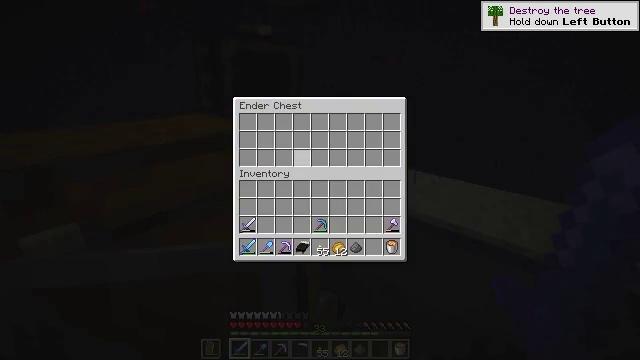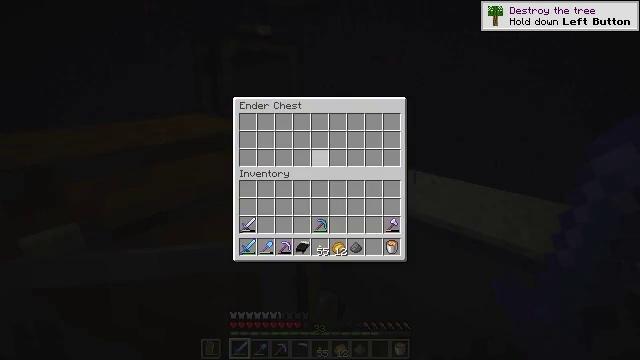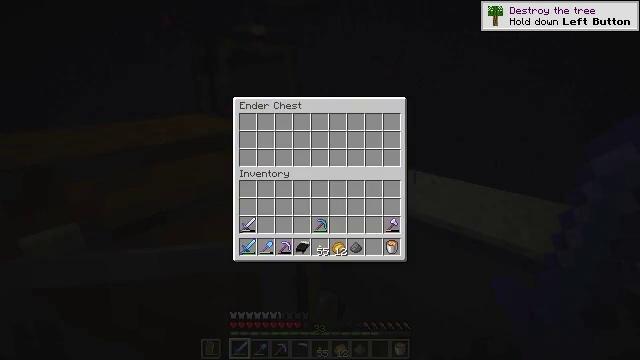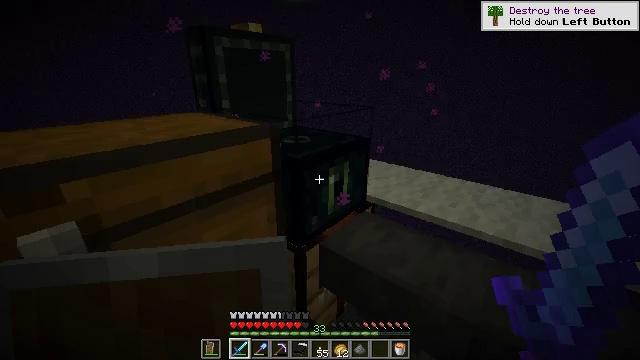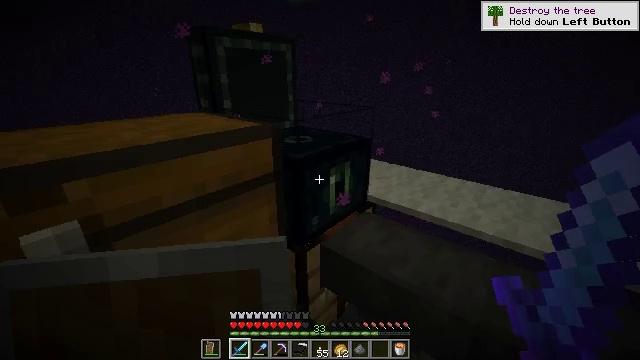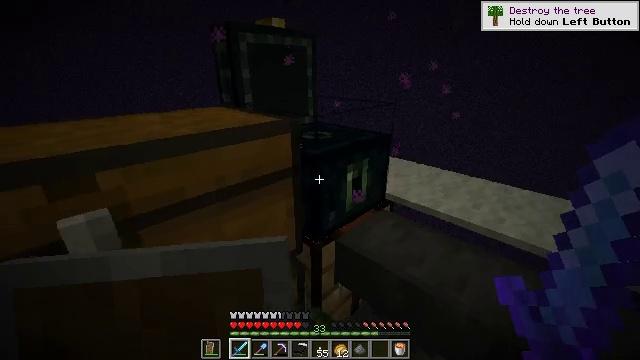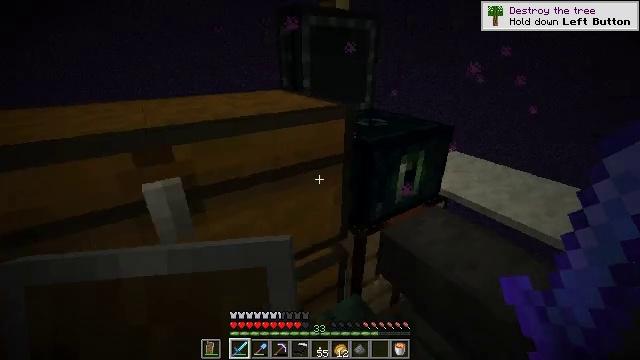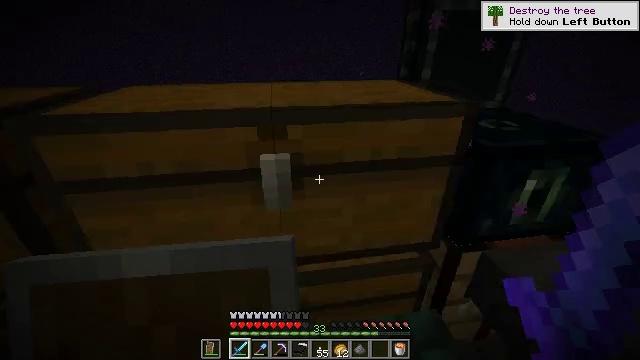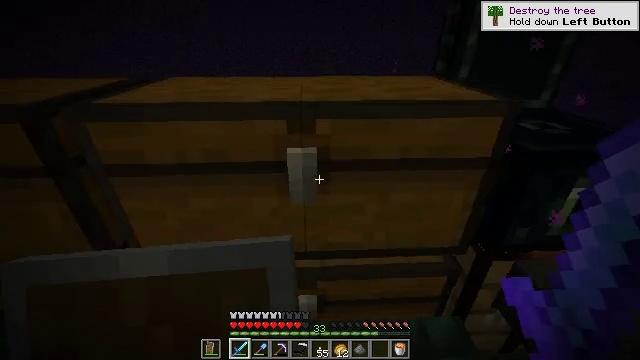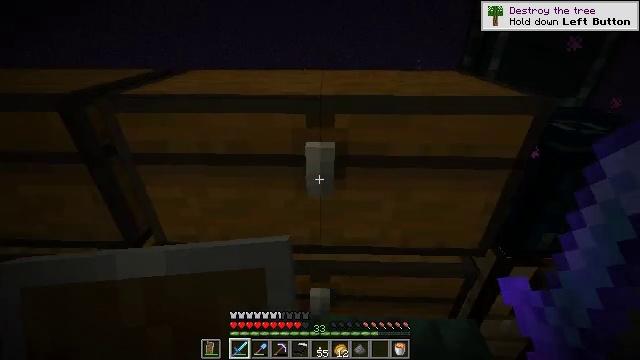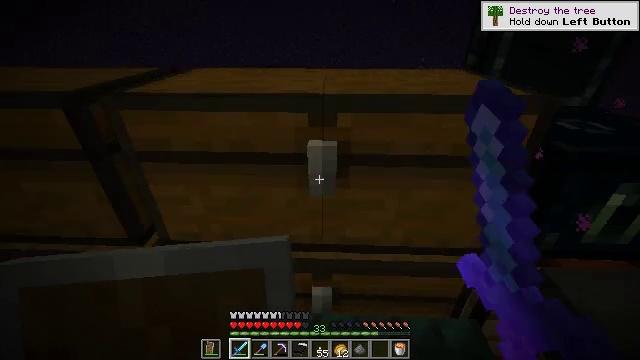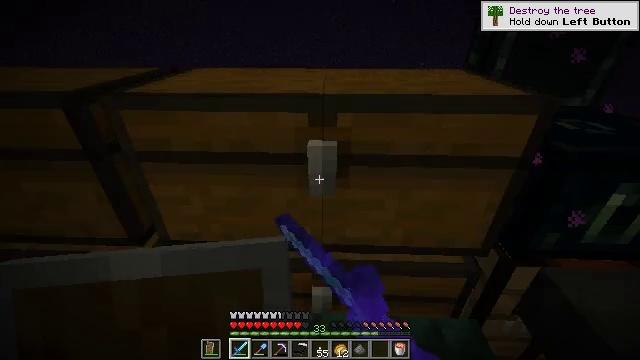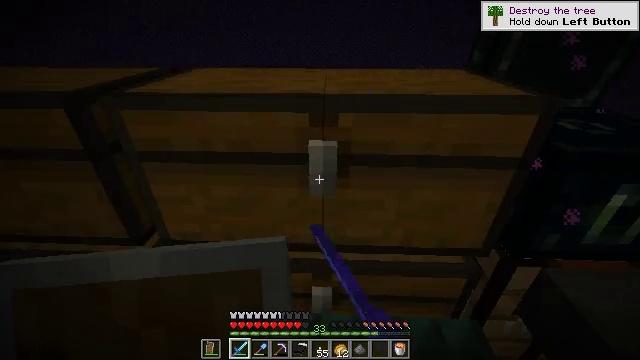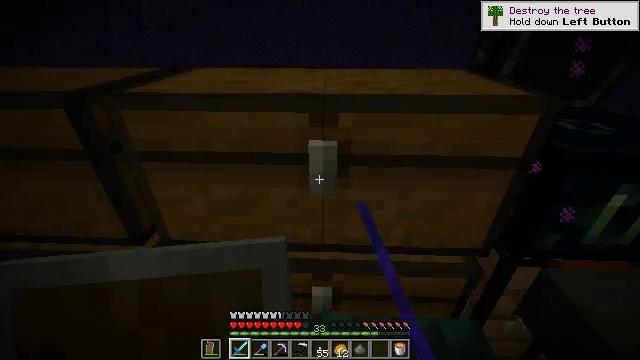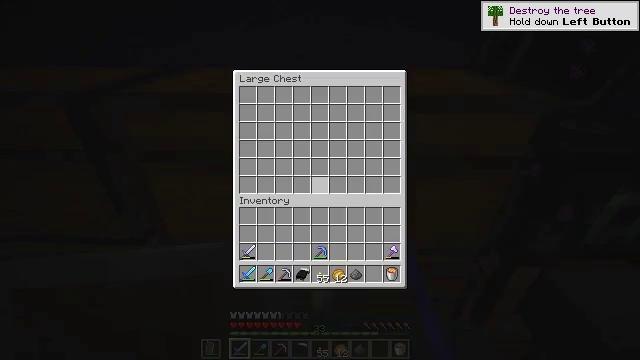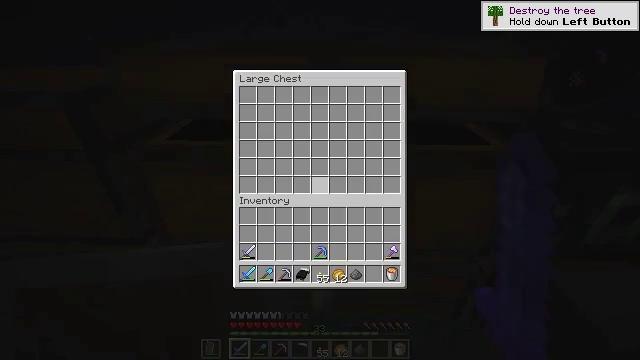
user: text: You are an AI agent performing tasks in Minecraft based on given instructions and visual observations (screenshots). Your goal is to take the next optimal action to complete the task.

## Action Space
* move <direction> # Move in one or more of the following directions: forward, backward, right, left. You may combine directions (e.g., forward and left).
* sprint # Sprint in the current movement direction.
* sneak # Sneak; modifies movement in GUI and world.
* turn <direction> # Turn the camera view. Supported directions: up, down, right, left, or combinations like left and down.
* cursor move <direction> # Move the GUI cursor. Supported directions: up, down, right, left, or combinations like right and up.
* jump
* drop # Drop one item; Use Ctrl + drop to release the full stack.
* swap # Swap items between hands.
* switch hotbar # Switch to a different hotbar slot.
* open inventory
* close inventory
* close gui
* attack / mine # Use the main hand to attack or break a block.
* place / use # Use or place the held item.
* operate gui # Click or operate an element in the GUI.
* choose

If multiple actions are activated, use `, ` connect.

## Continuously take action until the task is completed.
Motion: motion action
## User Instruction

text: Defeat an enderman.
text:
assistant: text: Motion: no_op
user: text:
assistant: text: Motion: cursor move right
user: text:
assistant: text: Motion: no_op
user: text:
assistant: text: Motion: close gui
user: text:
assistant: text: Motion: turn left, open inventory
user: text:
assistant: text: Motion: turn left and down
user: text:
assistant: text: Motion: turn left and down
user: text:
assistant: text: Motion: turn left and down
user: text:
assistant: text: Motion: turn left and down, use / place
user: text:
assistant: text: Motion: use / place
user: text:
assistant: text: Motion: use / place
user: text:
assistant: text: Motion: use / place
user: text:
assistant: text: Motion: no_op
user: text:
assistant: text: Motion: no_op
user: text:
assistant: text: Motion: no_op
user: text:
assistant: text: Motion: no_op
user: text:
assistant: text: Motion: no_op
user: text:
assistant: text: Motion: no_op
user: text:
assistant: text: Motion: no_op
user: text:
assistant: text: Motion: no_op
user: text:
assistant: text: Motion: no_op
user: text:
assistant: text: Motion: close inventory
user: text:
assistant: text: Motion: close inventory
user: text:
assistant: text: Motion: turn left and down, close inventory
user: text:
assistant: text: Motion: turn left and down
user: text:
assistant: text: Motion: turn left and down
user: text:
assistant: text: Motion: turn left and down
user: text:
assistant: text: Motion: turn left
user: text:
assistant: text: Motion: turn left and down
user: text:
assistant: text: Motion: turn left and down